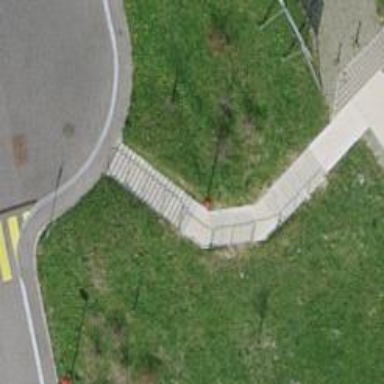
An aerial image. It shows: Set of concrete steps.